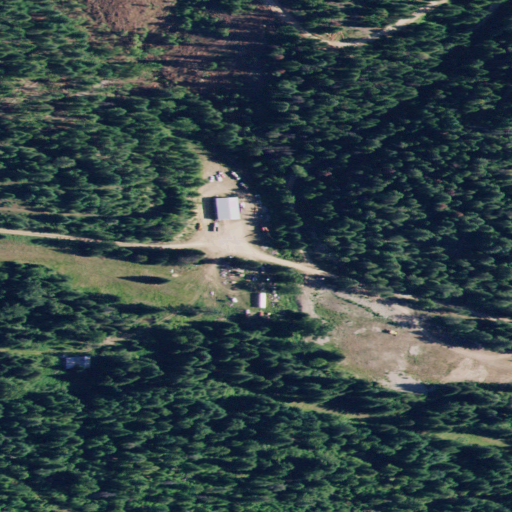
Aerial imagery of valley in Idaho named Sourdough Gulch containing evergreen forest, shrub, grassland, woody wetlands, open development, and medium intensity development